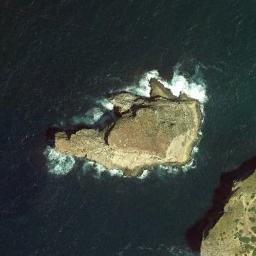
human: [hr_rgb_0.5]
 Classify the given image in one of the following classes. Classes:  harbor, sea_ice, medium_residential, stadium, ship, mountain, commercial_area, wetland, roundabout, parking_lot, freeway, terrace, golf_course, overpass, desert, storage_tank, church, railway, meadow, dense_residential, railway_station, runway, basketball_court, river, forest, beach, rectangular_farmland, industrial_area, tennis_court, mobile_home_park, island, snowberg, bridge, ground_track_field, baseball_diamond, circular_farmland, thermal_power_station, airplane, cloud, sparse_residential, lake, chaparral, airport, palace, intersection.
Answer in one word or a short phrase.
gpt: island